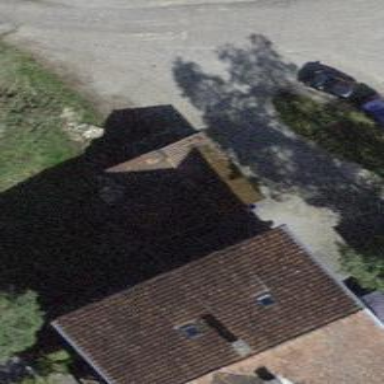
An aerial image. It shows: Shed building.